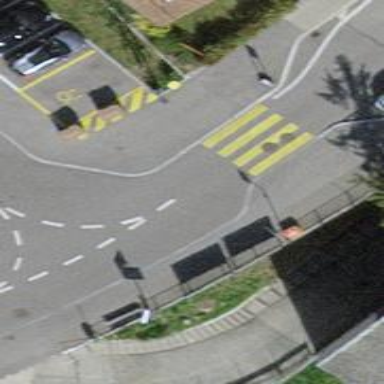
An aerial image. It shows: Marked railway crossing.